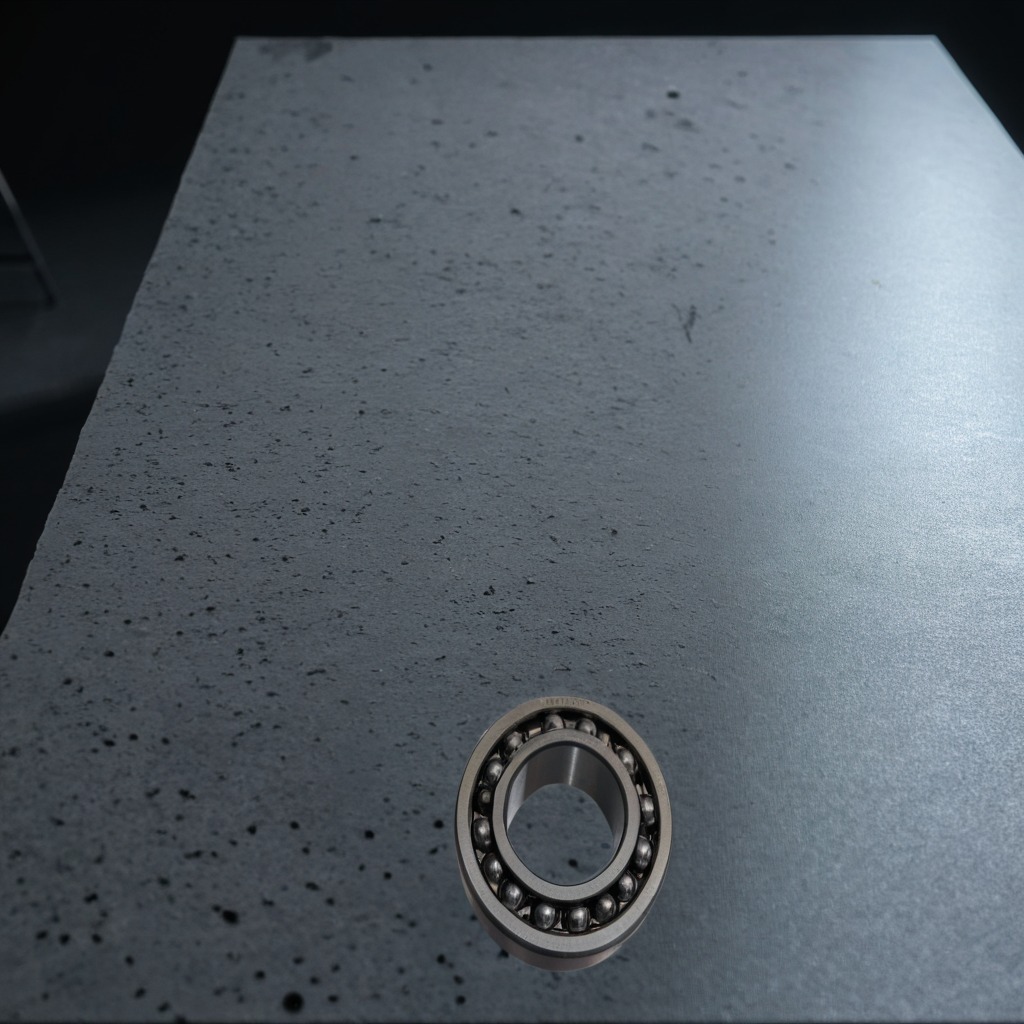
A metal ball bearing is lying on a clean granite table inside a workshop at night.